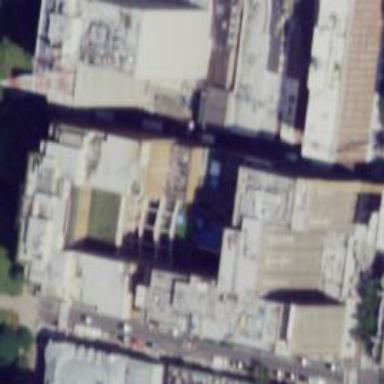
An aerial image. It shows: Hotel building.